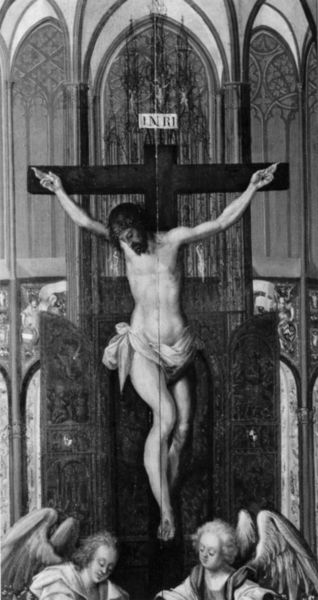
Titel: Messe des hl. Martin, Ausschnitt mit Darstellung des Zwettler Hochaltares
Künstler: Georg Kunz
Standort: Zwettl
Institution: Prälatur
Schlagwörter: flügel, gemälde, kopf, körper, lendenschurz, nackt, weiß, wunde, ausschnitt, fenster, grau, holz, schwarz, säulen, tuch, bart, arme, tod, tot, trauer, bild, hände, kirche, haare, drei, innen, gotik, engel, beine, bein, füße, bogen, türen, zwei, arch, church, hands, religious, white, black, face, hair, portrait, windows, detail, inschrift, print, balken, nagel, nägel, tor, foto, bögen, gewölbe, hängen, lendentuch, kreuz, rippen, schwarzweiß, beten, gebet, altar, kathedrale, wood, dienste, gotisch, rippengewölbe, spitzbogen, christus, jesus, jesus christus, kreuzigung, leiden, schmerz, angel, angels, man, mittelalter, chor, kruzifix, death, eyes, feet, geöffnet, black and white, anbetung, gekreuzigt, chin, mouth, scarf, beard, cross, faces, photo, wings, genagelt, leinentuch, christi, crucifixion, masswerk, wölbung, romanisch, cathedral, nave, kruez, gekreuzigte, masswerkfenster, gothic, medieval, tracery, religion, gekreuzigter, flügelaltar, cloth, god, christ, crucifix, passion, inri, kruzifixus, altarflügel, drai, keuzigung, kruziofix, triumphkreuz, bible, triptych, biblical, viernageltypus, photograph, flügle, hurt, pain, sign, thorns, sadness, jesus christ, torture, inr, phtograph, crucified, nails, panels, nonnenkopf, king of the jews, dath, cdeath, 십자가, tortured